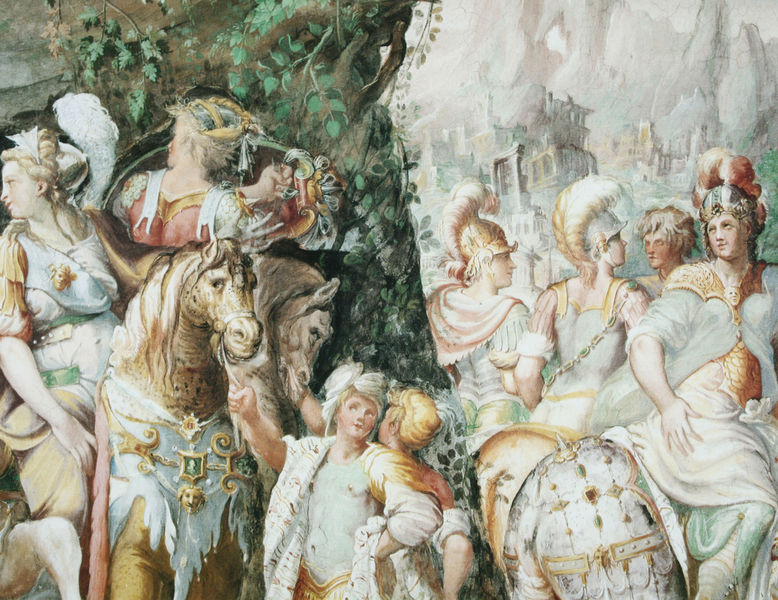
Titel: Sala dell'Aetas Felicior, Detail der Decke
Künstler: Jacopo (gen. il Bertoja) Zanguidi
Standort: Parma
Institution: Palazzo Ducale
Schlagwörter: baum, blau, blätter, feder, felsen, gemälde, himmel, laub, mann, weiß, wolken, aquarell, frauen, gelb, grün, menschen, mädchen, ocker, stadt, braun, bunt, damen, frau, grau, haar, hell, hut, hüte, kleid, kleider, männer, pastell, profil, rücken, schmuck, schwarz, szene, blick, dame, gebäude, haus, rot, tier, tiere, wolke, menge, ornament, blond, mütze, barock, blass, federn, baumstamm, häuser, gold, haare, reich, adel, gewänder, kind, pflanze, pflanzen, edelsteine, renaissance, rosa, zart, kinder, pferd, pferde, reiter, turm, engel, ranken, federbusch, hellblau, reiten, reiterin, sattel, zaumzeug, zügel, brüste, farbig, italien, jungen, berge, fels, kette, zug, farbe, hecke, brand, krieg, schlacht, gefolge, soldaten, detail, verzierung, faltenwurf, wei, schild, panzer, antike, schönheit, soldat, fraue, ruinen, helm, allegorie, mythologie, pracht, ritter, feldzug, rüstung, ranke, fragment, römer, helme, harnisch, efeu, kavalerie, olymp, nüstern, amazone, mythos, rinde, amazonen, göttinen, entführung, medusa, edelstein, kletterpflanze, kin, fresko, plfanzen, helmbusch, baumrinde, schlachtross, turban, gaul, festzug, athen, athena, geschmückt, pagen, phren, knappen, rankel, troia, eufeu, walküren, pferdezaum, hlem, risuren, reiterinnne kriege, ramazonen, hyppolita, rnken, kavelerie, kaneben